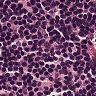
Metastatic tissue present: no